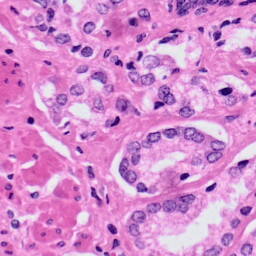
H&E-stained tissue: Prostate